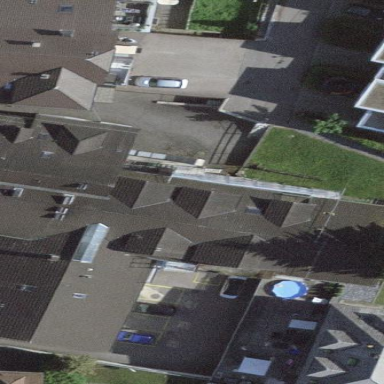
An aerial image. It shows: Hotel with gabled roof.